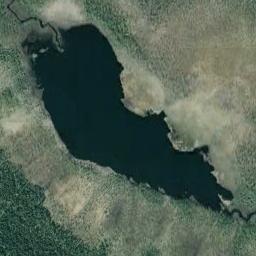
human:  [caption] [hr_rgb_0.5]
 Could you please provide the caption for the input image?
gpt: There is an irregular blue-blue lake on the ground with green vegetation .

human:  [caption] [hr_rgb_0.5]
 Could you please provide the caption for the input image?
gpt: The lake is dark green .

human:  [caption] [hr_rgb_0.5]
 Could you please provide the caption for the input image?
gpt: There are many trees beside the lake .

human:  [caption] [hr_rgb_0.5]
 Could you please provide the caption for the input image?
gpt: The lake lies in a sparse forest and the water is dark blue .

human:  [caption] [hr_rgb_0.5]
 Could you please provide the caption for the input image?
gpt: There are many green trees and bare land around the lake .